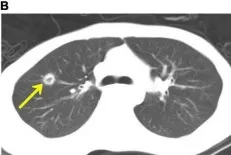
Computed tomography (CT) scan of the chest. (B) On day + 123, the patient developed a fever and anorexia, and chest CT revealed a new right upper lobe defined nodule (17 x 15 mm) surrounded by a ring of consolidation.
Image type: radiology (ct)